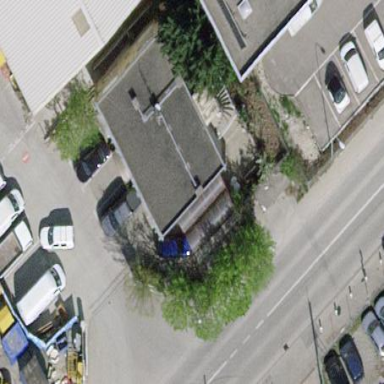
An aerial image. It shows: Industrial building.